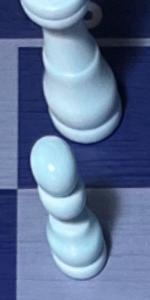
Label: Pawn_White